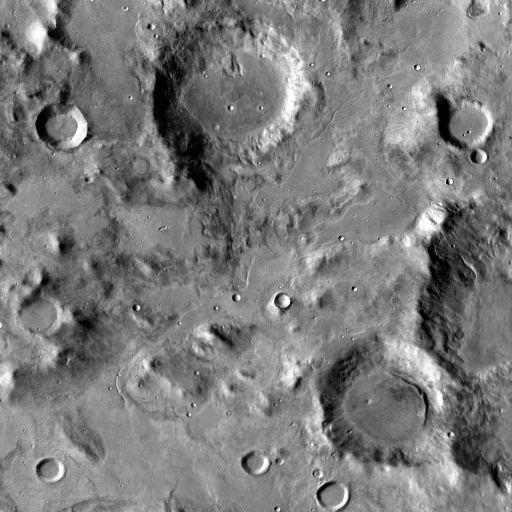
Crater classes present: Background, Other, Buried